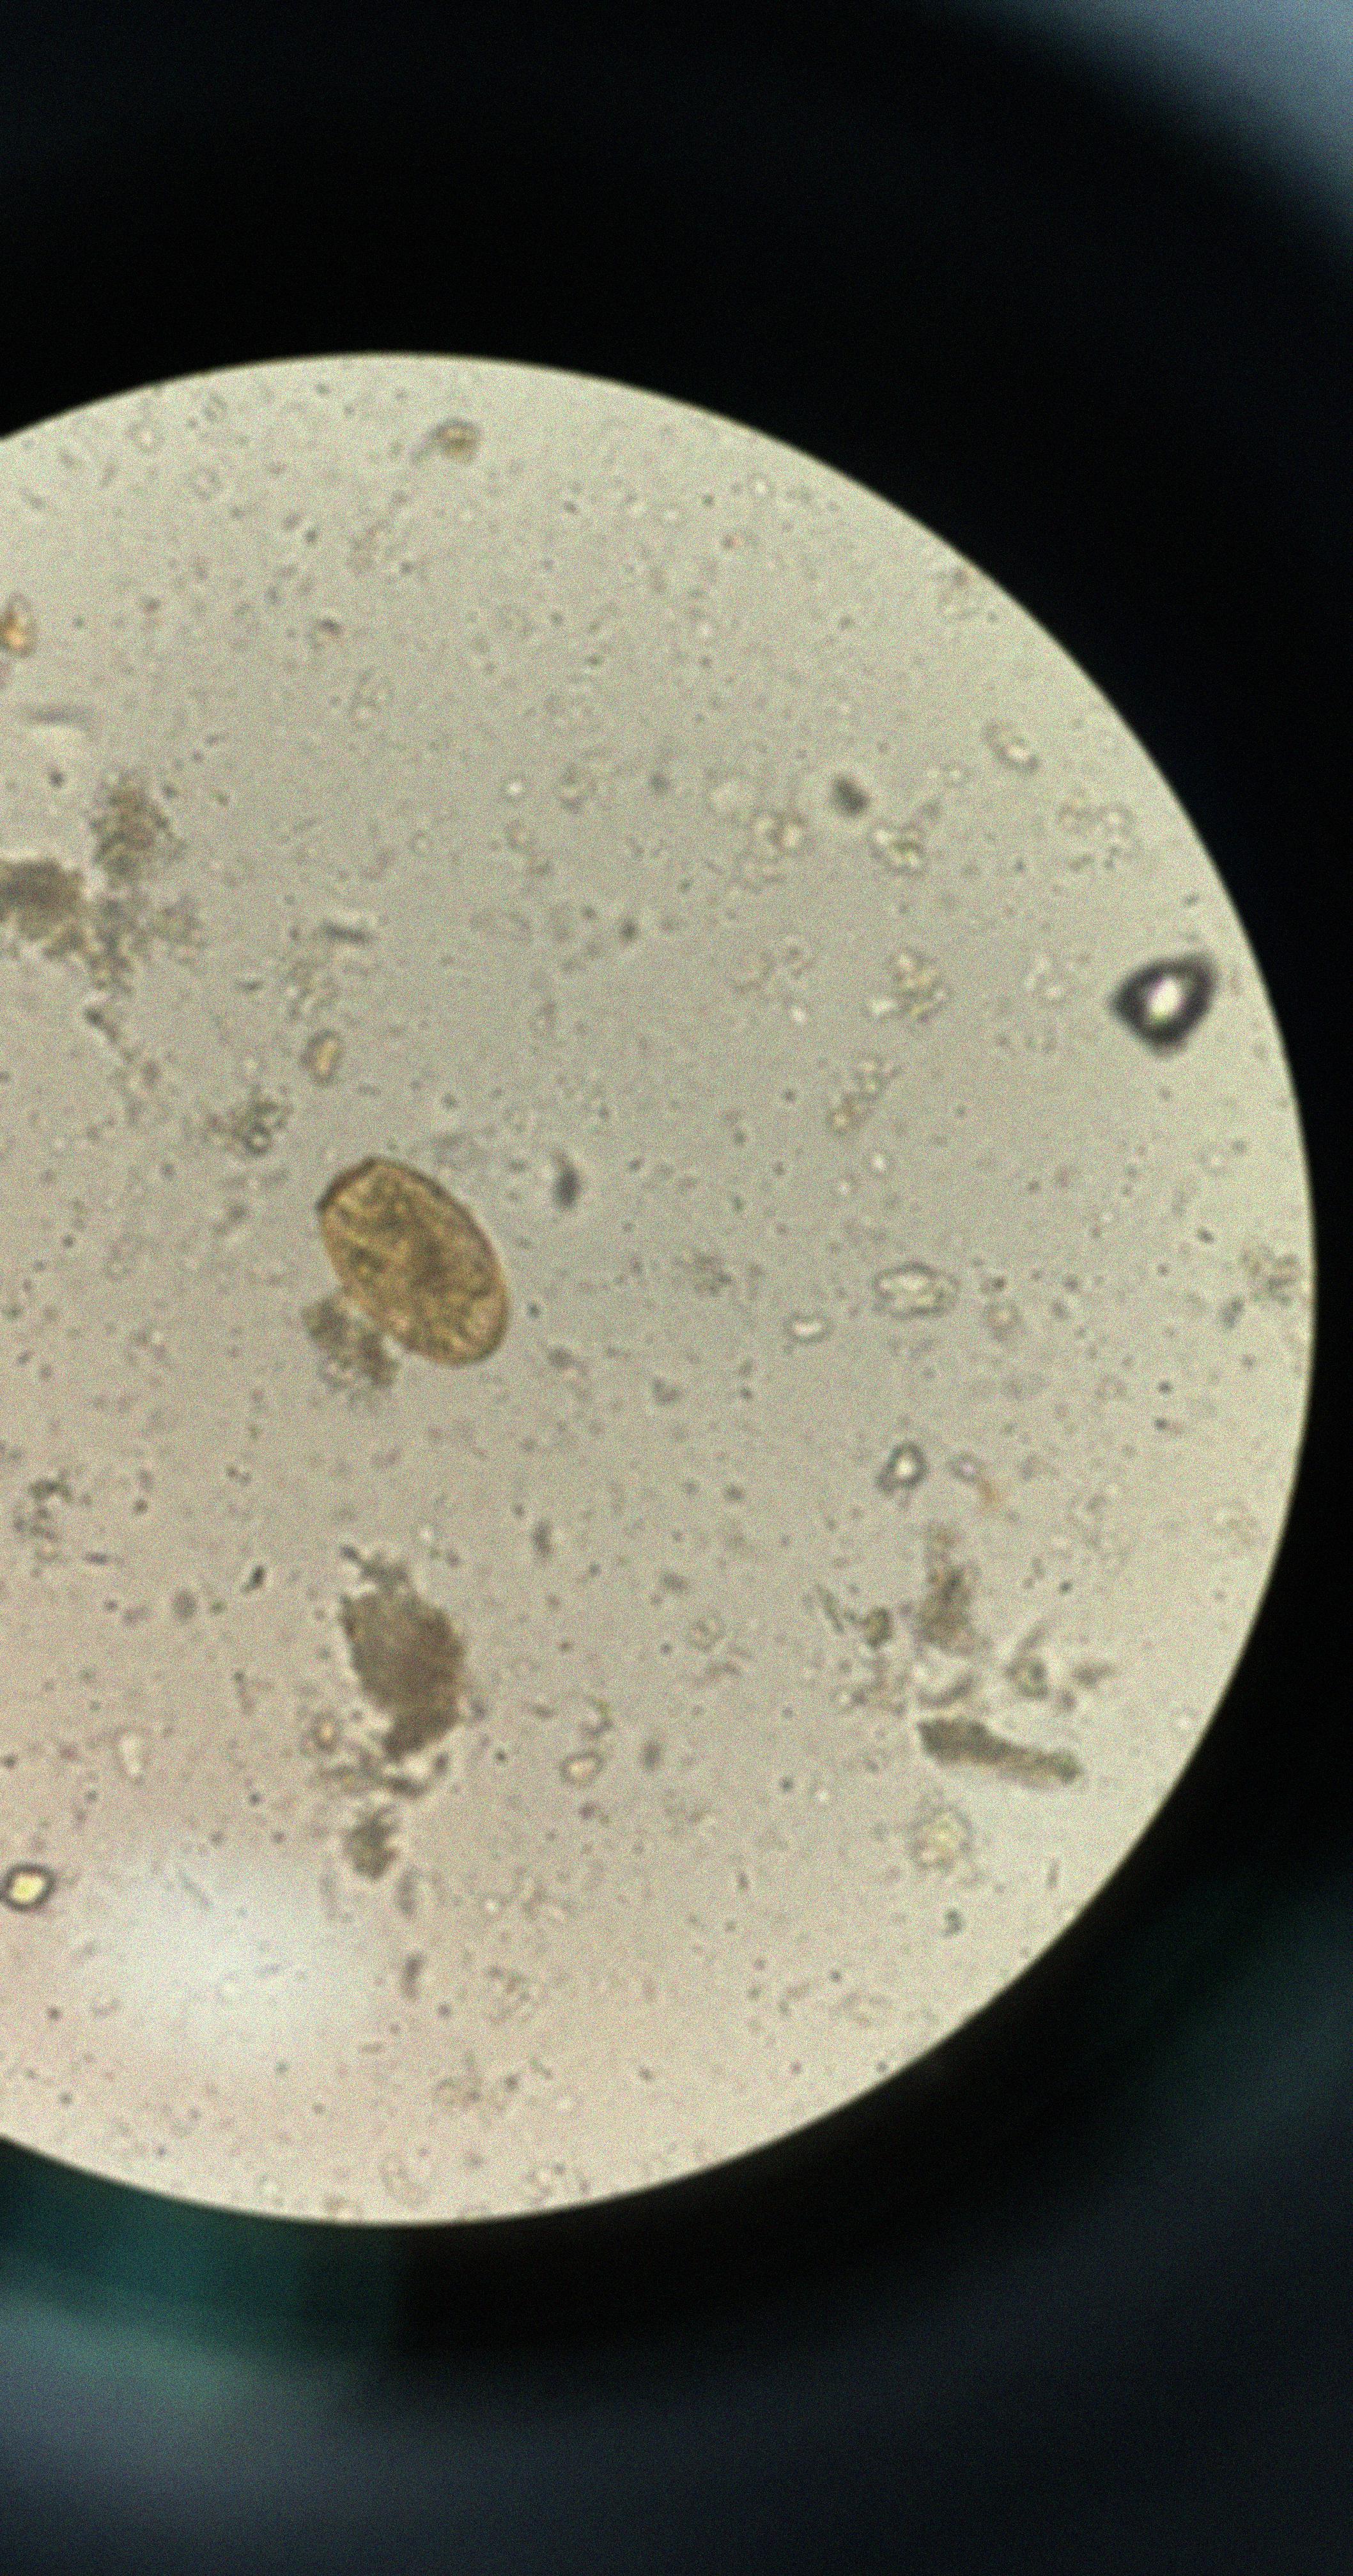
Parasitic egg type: Paragonimus spp